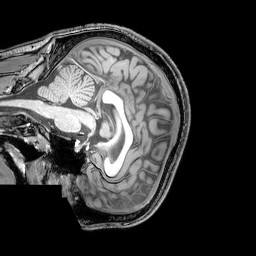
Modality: T1w
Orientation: sagittal
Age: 24
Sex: male
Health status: healthy
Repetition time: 0.081 s
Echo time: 0.037 s